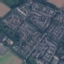
Land use / land cover: Residential